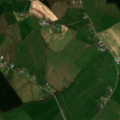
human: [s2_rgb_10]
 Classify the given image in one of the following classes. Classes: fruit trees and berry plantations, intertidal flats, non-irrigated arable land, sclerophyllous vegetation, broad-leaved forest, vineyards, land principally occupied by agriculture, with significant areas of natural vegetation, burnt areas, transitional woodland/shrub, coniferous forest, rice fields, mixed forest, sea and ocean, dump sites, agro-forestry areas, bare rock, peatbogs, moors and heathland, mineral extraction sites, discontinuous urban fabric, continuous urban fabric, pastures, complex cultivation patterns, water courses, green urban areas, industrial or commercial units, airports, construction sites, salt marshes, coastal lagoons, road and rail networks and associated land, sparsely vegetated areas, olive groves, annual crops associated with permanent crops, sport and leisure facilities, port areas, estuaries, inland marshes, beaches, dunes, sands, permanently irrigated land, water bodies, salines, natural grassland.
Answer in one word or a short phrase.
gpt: pastures, coniferous forest